Interaction volume radius: 5 \u00c5
Interaction volume height: 20 \u00c5
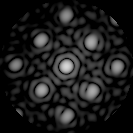
Disorder parameter: 0.1672